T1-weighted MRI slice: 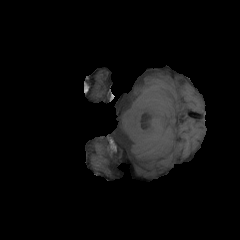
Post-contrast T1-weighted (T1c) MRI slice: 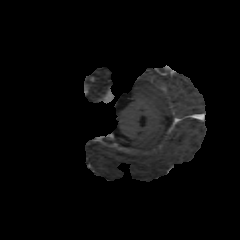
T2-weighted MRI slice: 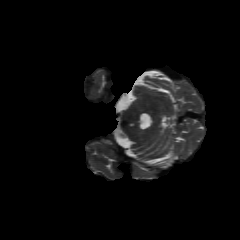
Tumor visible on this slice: no